Question:
For the above emulator, in my 'onCreate' method, how to get the size(height and width) of area of the white space? (not including the 'Project1 Screen2'' space)?
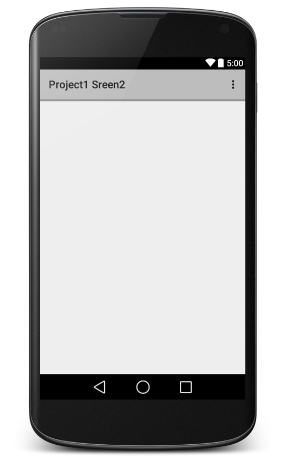
Answer: Initialize the view and call this method in on create method
'''
view.getViewTreeObserver().addOnGlobalLayoutListener(new OnGlobalLayoutListener() {
@SuppressLint("NewApi")
@SuppressWarnings("deprecation")
@Override
public void onGlobalLayout() {
//now we can retrieve the width and height
int width = view.getWidth();
int height = view.getHeight();
//... //do whatever you want with them //... //this is an important step not to keep receiving callbacks: //we should remove this listener //I use the function to remove it based on the api level!
if(android.os.Build.VERSION.SDK_INT >= android.os.Build.VERSION_CODES.JELLY_BEAN)
view.getViewTreeObserver().removeOnGlobalLayoutListener(this);
else
view.getViewTreeObserver().removeGlobalOnLayoutListener(this);
} });
'''